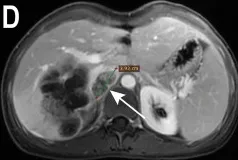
MRI evaluation during preoperative systemic treatment. Indicate the lesion located in the tumorigenic thrombus of the inferior vena cava,. The maximum diameter of the lesion in. Were 3.92cm, 3.28cm, and 3.00cm. Arrows in the figures indicate the position of lesions.
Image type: radiology (mri)